Interaction volume radius: 5 \u00c5
Interaction volume height: 25 \u00c5
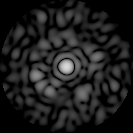
Disorder parameter: 0.8658